Brain MRI, t2w sequence, axial 2D slice.
Patient: age 36, sex F, weight 95 kg, height 1.95 m
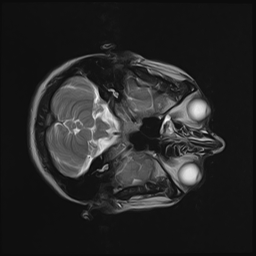